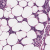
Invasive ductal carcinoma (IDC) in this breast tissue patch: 0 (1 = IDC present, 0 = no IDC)